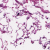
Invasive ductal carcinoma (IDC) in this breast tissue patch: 0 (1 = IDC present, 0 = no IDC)